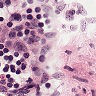
Metastatic tissue present: no